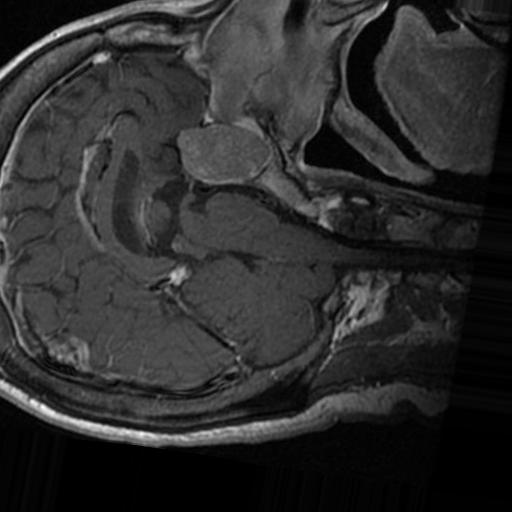
Label: brain_tumor